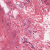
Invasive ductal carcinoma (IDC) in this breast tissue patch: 0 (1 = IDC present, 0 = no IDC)